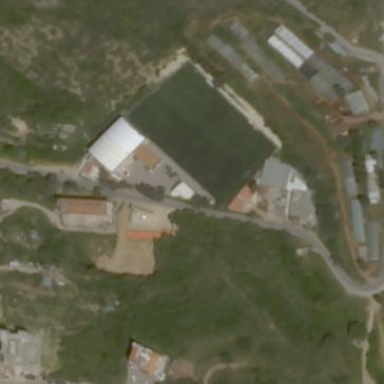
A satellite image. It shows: Soccer pitch for leisureland activities.